Question: In my project I have same header & footer for all windows (I have more then 20 wpf windows in this project), Only Content has changed. This is WPF project. If its a asp.net I have used master page in that.
Now I copy paste header & footer all the windows. If any small changes needed in Header, I have force to do in all windows header. Is any solutions there?

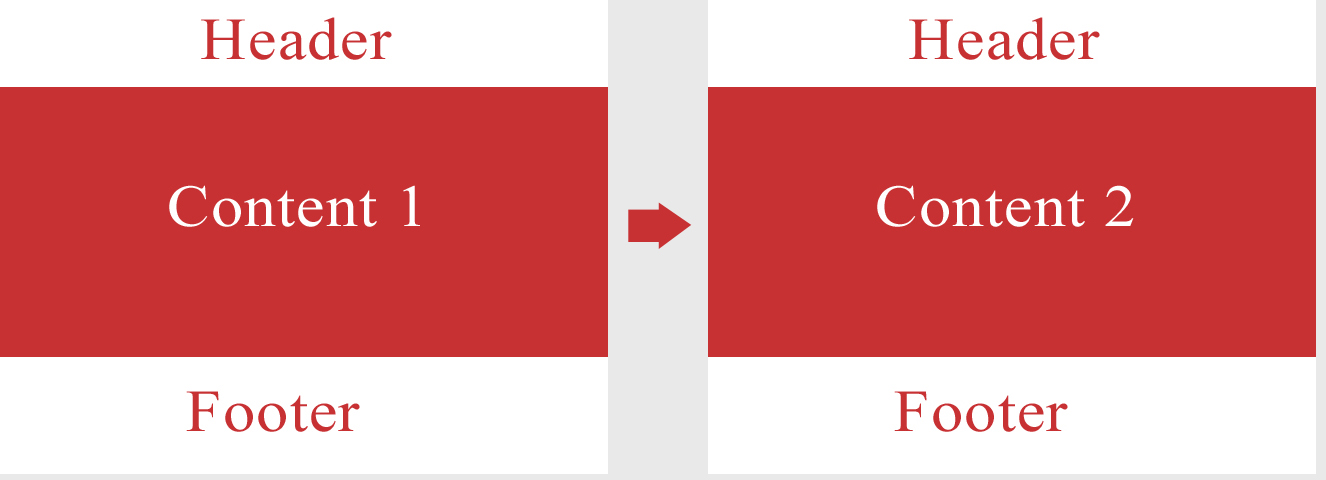
Answer: I'm not a 100% sure what do you mean by "all windows", but a good approach would be to have a 'header' and a 'footer' UserControls.
You can set them whichever way you want, (text, colors, etc),
and then, in all your windows you could have a grid with 3 elements, stackpanel, dockpanel, whatever you want, which will have the 'header', then your 'content', and last, your 'footer'.
---
As per comment: Instead of having this:
'''
<Window ...>
<StackPanel>
<Label>one</Label>
<Label>two </Label>
<Label>three</Label>
</StackPanel>
</Window>
'''
You can have a UserControls (lets say called 'HeaderControl'), and then all you need to do is
1. Add the namespace so you can use it.
2. Add it like you'll add any other control.
3. Enjoy reusability.
steps explanation:
1. Add this to your windown with the rest of the xmlns.... definitions: xmlns:controls="clr-namespace:WpfApplication1"
2. Changing the first control from label to our resource: Instead of <Label>one</Label> write: <controls:HeaderControl />
3.